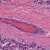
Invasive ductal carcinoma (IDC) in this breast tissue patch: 1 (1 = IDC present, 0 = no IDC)